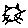
Label: cat